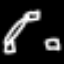
Label: The Eiffel Tower